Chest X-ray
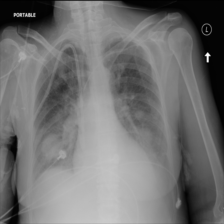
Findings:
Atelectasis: negative
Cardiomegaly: negative
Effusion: negative
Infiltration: positive
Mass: negative
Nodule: negative
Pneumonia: negative
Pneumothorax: negative
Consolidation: negative
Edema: negative
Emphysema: negative
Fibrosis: negative
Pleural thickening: negative
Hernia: negative